Interaction volume radius: 5 \u00c5
Interaction volume height: 20 \u00c5
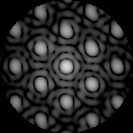
Disorder parameter: 0.1777